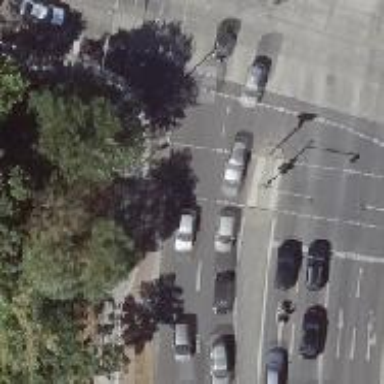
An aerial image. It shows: Footway crossing with traffic signals and island in the middle.